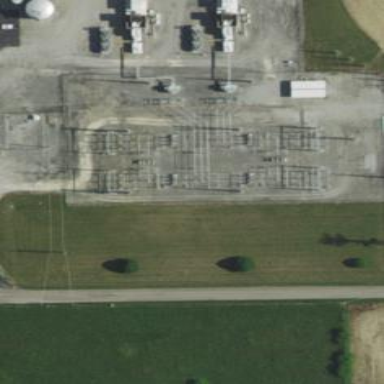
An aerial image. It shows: Power substation.